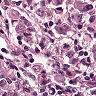
Metastatic tissue present: yes